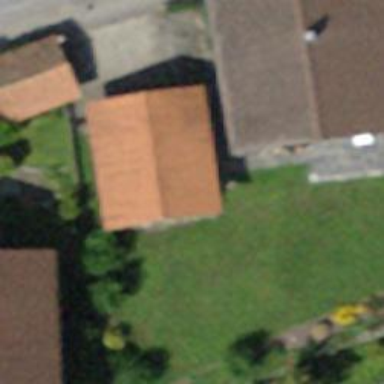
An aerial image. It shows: Garage.